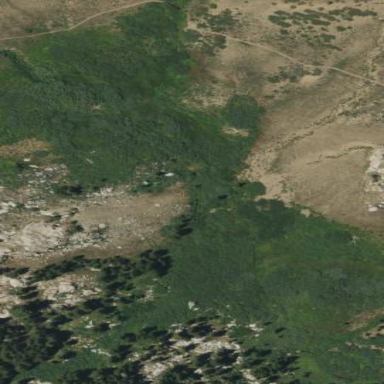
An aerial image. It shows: Wet meadow characterized by grassland vegetation.